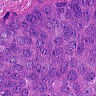
Metastatic tissue present: yes